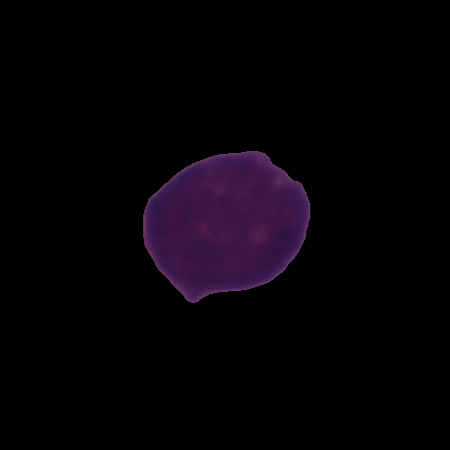
Label: healthy